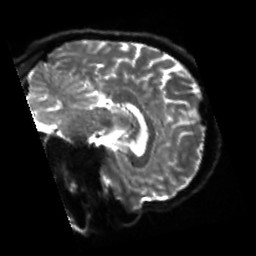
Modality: sbref
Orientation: sagittal
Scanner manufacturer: siemens
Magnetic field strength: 3 T
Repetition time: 4 s
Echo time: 0.0594 s